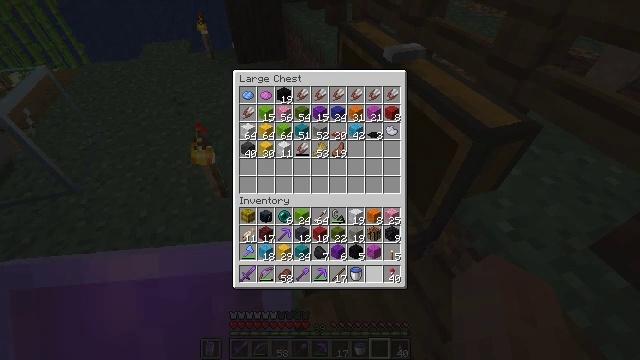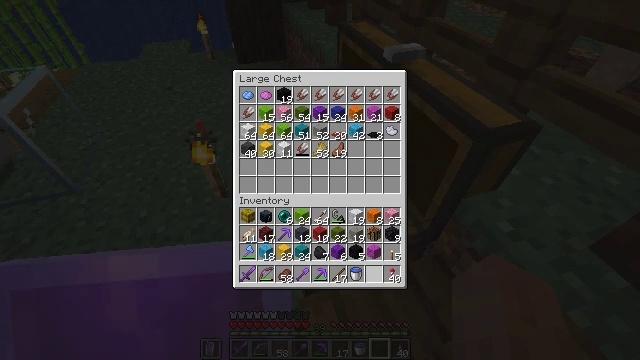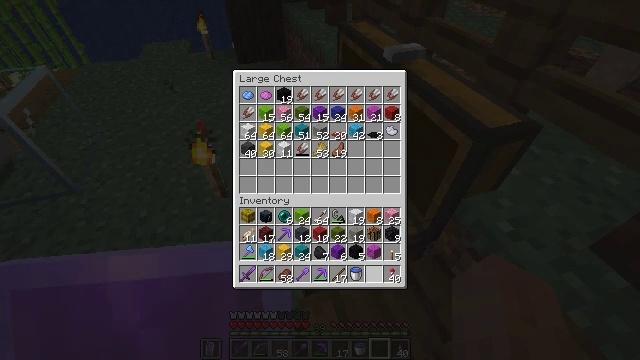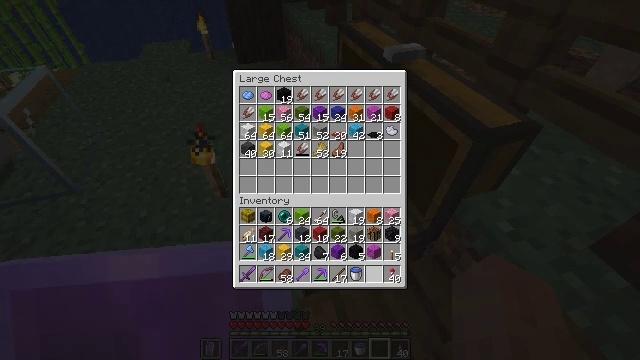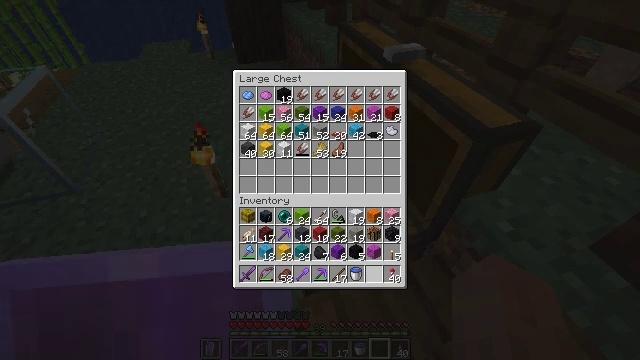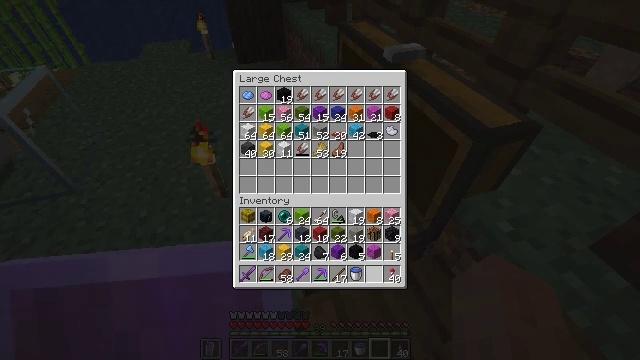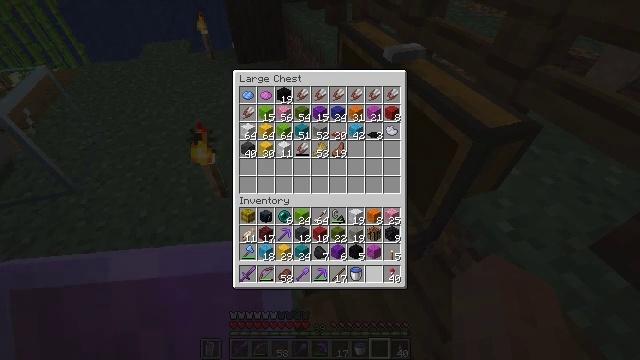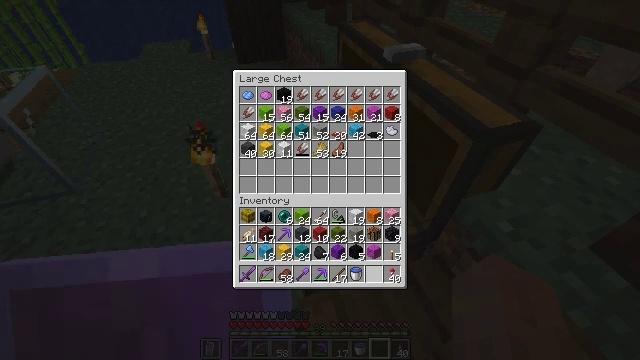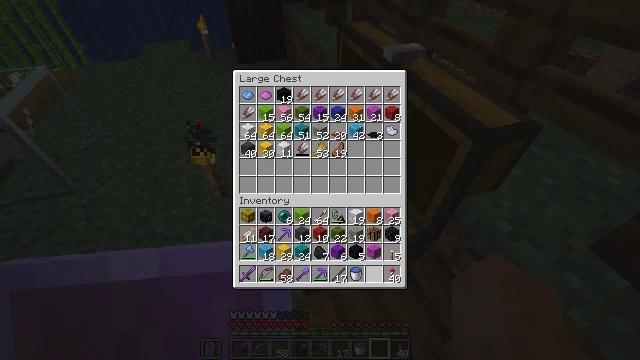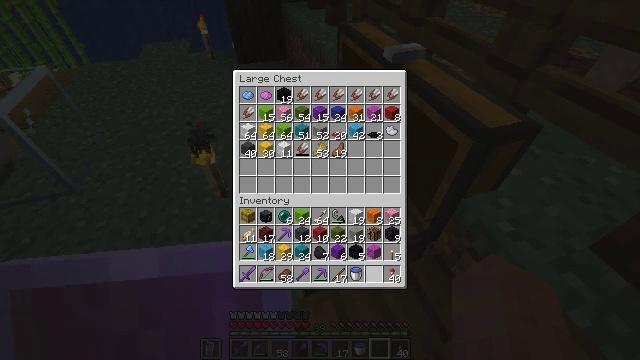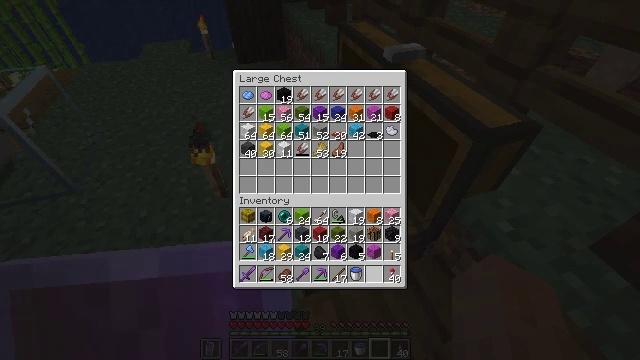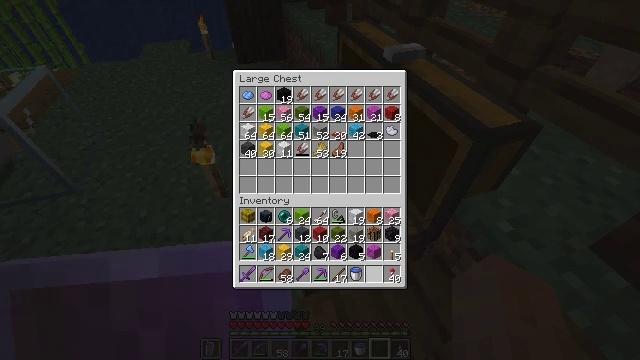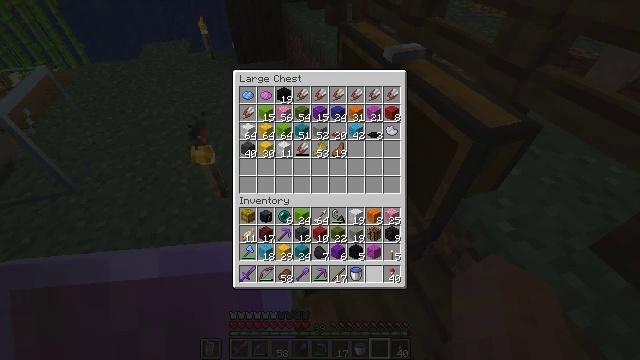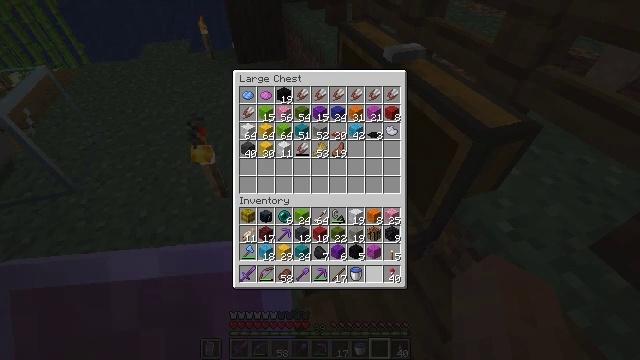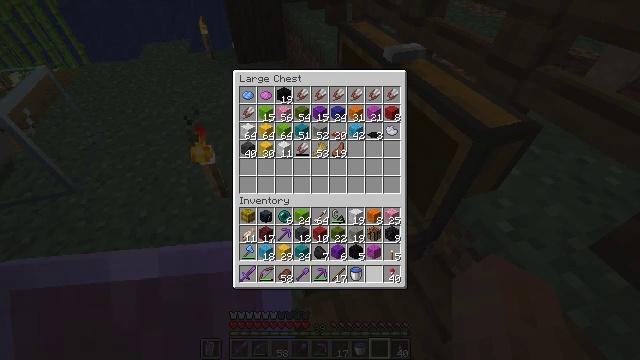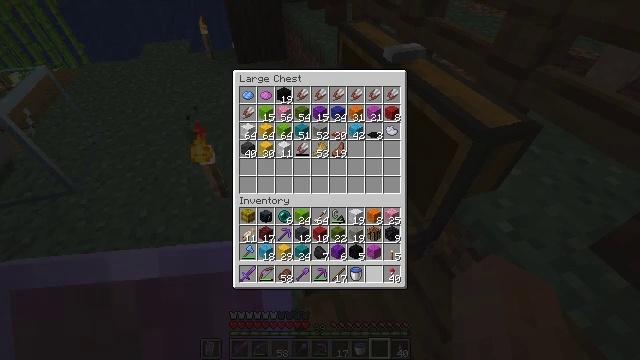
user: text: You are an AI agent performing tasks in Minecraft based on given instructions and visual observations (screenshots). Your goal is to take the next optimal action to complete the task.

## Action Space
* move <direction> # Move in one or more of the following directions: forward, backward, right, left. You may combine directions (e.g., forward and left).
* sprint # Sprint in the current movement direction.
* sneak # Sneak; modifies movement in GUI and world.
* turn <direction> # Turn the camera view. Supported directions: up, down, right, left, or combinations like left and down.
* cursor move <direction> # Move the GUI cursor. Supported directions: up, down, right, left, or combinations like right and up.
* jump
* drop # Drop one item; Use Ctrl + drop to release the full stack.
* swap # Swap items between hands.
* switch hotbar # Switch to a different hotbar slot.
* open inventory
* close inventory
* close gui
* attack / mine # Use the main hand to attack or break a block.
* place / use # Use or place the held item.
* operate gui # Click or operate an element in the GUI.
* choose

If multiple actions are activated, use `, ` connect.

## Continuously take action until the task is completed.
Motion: motion action
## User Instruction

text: craft item cyan carpet
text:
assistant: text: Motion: no_op
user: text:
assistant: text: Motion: no_op
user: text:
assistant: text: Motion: no_op
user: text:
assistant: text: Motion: no_op
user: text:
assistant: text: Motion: no_op
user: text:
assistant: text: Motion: no_op
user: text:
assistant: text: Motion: no_op
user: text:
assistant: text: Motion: no_op
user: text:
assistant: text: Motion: no_op
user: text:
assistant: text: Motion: no_op
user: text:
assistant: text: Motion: no_op
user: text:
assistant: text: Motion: no_op
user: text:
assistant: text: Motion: no_op
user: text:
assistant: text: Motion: no_op
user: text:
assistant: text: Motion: no_op
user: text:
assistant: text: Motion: no_op
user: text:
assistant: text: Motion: no_op
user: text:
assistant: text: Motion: no_op
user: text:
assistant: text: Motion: no_op
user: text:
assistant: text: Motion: no_op
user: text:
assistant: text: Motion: no_op
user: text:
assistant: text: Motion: no_op
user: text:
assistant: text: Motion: no_op
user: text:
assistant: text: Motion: no_op
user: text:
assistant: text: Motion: no_op
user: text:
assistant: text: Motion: no_op
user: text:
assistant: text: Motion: no_op
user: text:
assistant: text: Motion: no_op
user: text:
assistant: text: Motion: no_op
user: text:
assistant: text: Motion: no_op